九年级 · 计数
下列说法正确的是（）

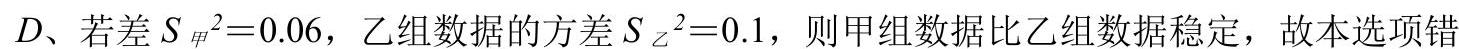
A. 鞋店老板比较关心的是一周内卖出的鞋的尺码组成的一组数据的众数

B. 某种彩票的中奖率是 $2 \%$, 则买 50 张这种彩票一定会中奖

C. “打开电视, 正在播放《新闻联播》”是必然事件

D. 若甲组数据方差 $S_{\text {甲 }}{ }^{2}=0.06$, 乙组数据的方差 $S_{Z}{ }^{2}=0.1$, 则乙组数据比甲组数据稳定

答案: A
解析: 根据随机事件、众数、方差、概率的意义分别对每一项进行分析, 即可得出答案.

【详解】 $A$ 、鞋店老板比较关心的是一段时间内卖出的鞋的尺码组成的一组数据的众数, 故本选项正确;

$B$ 、某种彩票的中奖率是 $2 \%$, 则买 50 张这种彩票一定会中奖，故本选项错误;

C、“打开电视, 正在播放《新闻联播》”是随机事件, 故本选项错误;

误.

故选: $A$.

【点睛】此题考查了随机事件、众数、方差、概率的意义，关键是熟练掌握众数、方差、随机事件、概率的意义, 是一道基础题.